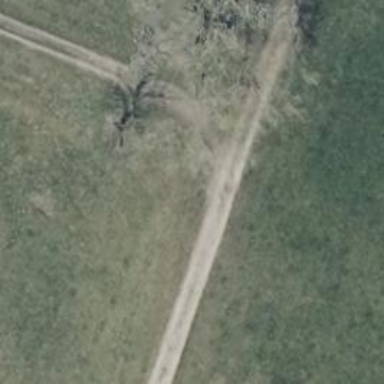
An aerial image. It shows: Sandy track with grade3 tracktype.